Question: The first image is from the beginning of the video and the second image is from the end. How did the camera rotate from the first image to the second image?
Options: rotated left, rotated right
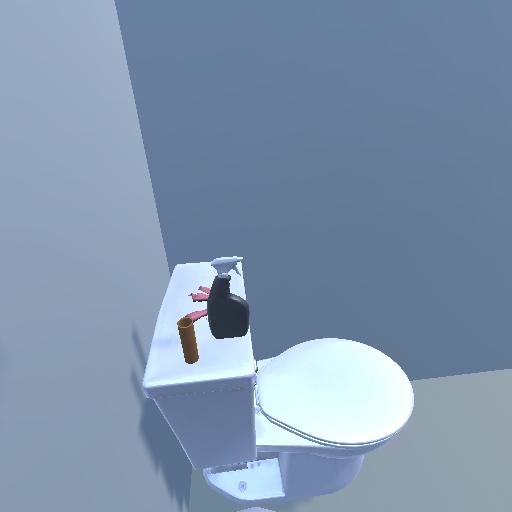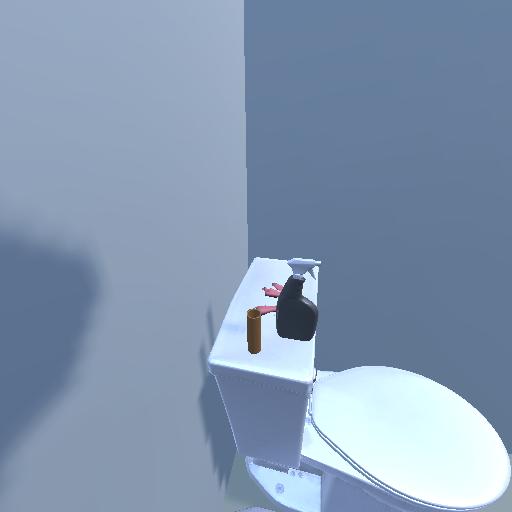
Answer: rotated left